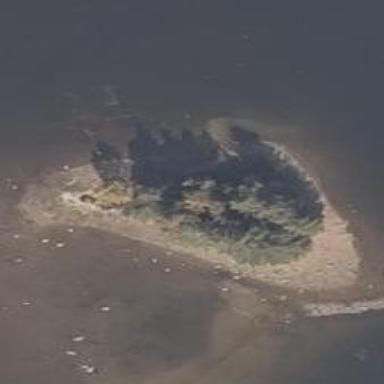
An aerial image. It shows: Nature reserve located on islet.